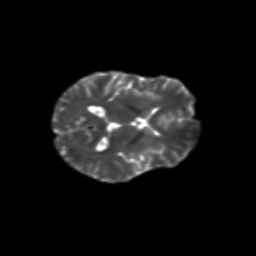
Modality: T2w
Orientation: axial
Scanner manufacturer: siemens
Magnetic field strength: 3 T
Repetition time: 9.2 s
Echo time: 0.084 s